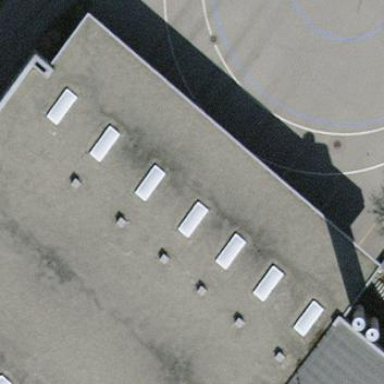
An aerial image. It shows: View of roof of building.